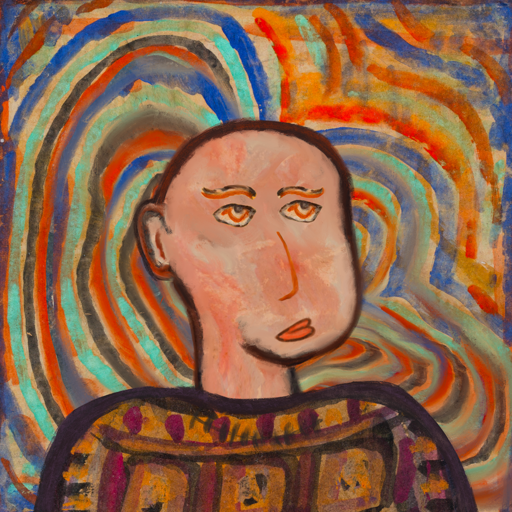
Background: Sisters, Head And Neck Side: Roy_Bahadur, Face Side: Experience, Bust: Doll, Hair Side: Blank, Head Accessory: Blank, Second Necklace: Blank, Necklace: In_The_Sun, Baby: Blank